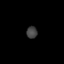
Tissue: lung
Cell type: Others
Senescence score: 0.2378
Nuclear area (px): 126
Mean DAPI intensity: 66.175